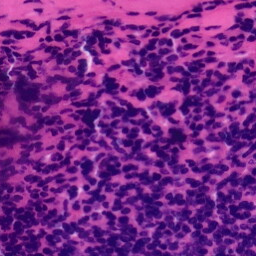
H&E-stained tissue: Tonsil